Question: I am working on a d3 sample <URL>:

I am trying to add tooltip of the json data on the corresponding circles as and when i move the cursor over the years. However it is showing only the first year's value. It is not displaying the data corresponding to the year selected.
'''
<!DOCTYPE html>
<meta charset="utf-8">
<title>Mock up Bubble chart DV</title>
<style>
@import url(../style.css?20120427);
#chart {
margin-left: -40px;
height: 506px;
}
text {
font: 10px sans-serif;
}
.dot {
stroke: #000;
}
.axis path, .axis line {
fill: none;
stroke: #000;
shape-rendering: crispEdges;
}
.label {
fill: #777;
}
.year.label {
font: 500 96px "Helvetica Neue";
fill: #ddd;
}
.year.label.active {
fill: #aaa;
}
.overlay {
fill: none;
pointer-events: all;
cursor: ew-resize;
}
</style>
<header>
</header>
<h1>Mock up of Bubble chart DV</h1>
<p id="chart"></p>
<input type="submit" value="Start" onclick=start();>
<input type="submit" value="Stop" onclick=stop();>
<script src="http://d3js.org/d3.v2.js?2.8.1"></script>
<script>
// Various accessors that specify the four dimensions of data to visualize.
function x(d) { return d.checkins; }
function y(d) { return d.Checkintimes; }
function radius(d) { return d.teamsize; }
function color(d) { return d.region; }
function key(d) { return d.name; }
var b = false;
var svg = d3.select("#chart");
var thisyear=2000;
var parsedData;
var chksvg = d3.select("svg");
function start()
{
if(chksvg.empty())
{
//alert("not intialised");
document.getElementById('chart').innerHTML="";
// Chart dimensions.
var margin = {top: 29.5, right: 29.5, bottom: 29.5, left: 59.5},
width = 960 - margin.right,
height = 500 - margin.top - margin.bottom;
// Various scales. These domains make assumptions of data, naturally.
//var xScale = d3.scale.log().domain([300, 1e5]).range([0, width]),
var xScale = d3.scale.log().domain([10, 3000]).range([0, width]),
yScale = d3.scale.linear().domain([10, 85]).range([height, 0]),
radiusScale = d3.scale.sqrt().domain([0, 40]).range([5, 40]),
colorScale = d3.scale.category10();
// The x & y axes.
var xAxis = d3.svg.axis().orient("bottom").scale(xScale).ticks(12, d3.format(",d")),
yAxis = d3.svg.axis().scale(yScale).orient("left");
// Create the SVG container and set the origin.
var svg = d3.select("#chart").append("svg")
.attr("width", width + margin.left + margin.right)
.attr("height", height + margin.top + margin.bottom)
.append("g")
.attr("transform", "translate(" + margin.left + "," + margin.top + ")");
// Add the x-axis.
svg.append("g")
.attr("class", "x axis")
.attr("transform", "translate(0," + height + ")")
.call(xAxis);
// Add the y-axis.
svg.append("g")
.attr("class", "y axis")
.call(yAxis);
// Add an x-axis label.
svg.append("text")
.attr("class", "x label")
.attr("text-anchor", "end")
.attr("x", width)
.attr("y", height - 6)
.text("Avg checkins/dev");
// Add a y-axis label.
svg.append("text")
.attr("class", "y label")
.attr("text-anchor", "end")
.attr("y", 6)
.attr("dy", ".75em")
.attr("transform", "rotate(-90)")
.text("Mean Time between successful builds(hrs)");
// Add the year label; the value is set on transition.
var label = svg.append("text")
.attr("class", "year label")
.attr("text-anchor", "end")
.attr("y", height - 24)
.attr("x", width)
.text(2000);
}
else
{
//enableInteraction();
}
//alert("Start Clicked");
// Load the data.
d3.json("bubble_chart_new.json", function(nations) {
// A bisector since many nation's data is sparsely-defined.
var bisect = d3.bisector(function(d) { return d[0]; });
//console.log(bisect);
// Add a dot per nation. Initialize the data at 2000, and set the colors.
var dot = svg.append("g")
.attr("class", "dots")
.selectAll(".dot")
.data(interpolateData(2000))
.enter().append("circle")
.attr("class", "dot")
.style("fill", function(d) { return colorScale(color(d)); })
.call(position)
.sort(order);
// Add a title.
//dot.append("title").text(function(d) { return d.name});
// Add an overlay for the year label.
var box = label.node().getBBox();
var overlay = svg.append("rect")
.attr("class", "overlay")
.attr("x", box.x)
.attr("y", box.y)
.attr("width", box.width)
.attr("height", box.height)
.on("mouseover", enableInteraction);
// Start a transition that interpolates the data based on year.
svg.transition()
.duration(30000)
.ease("linear")
.tween("year", tweenYear)
.each("end", enableInteraction);
// Positions the dots based on data.
function position(dot) {
dot.attr("cx", function(d) { return xScale(x(d)); })
.attr("cy", function(d) { return yScale(y(d)); })
.attr("r", function(d) { return radiusScale(radius(d)); });
}
// Defines a sort order so that the smallest dots are drawn on top.
function order(a, b) {
return radius(b) - radius(a);
}
// After the transition finishes, you can mouseover to change the year.
function enableInteraction() {
var yearScale = d3.scale.linear()
.domain([2000, 2009])
.range([880,895])
.clamp(true);
// Cancel the current transition, if any.
svg.transition().duration(0);
overlay
.on("mouseover", mouseover)
.on("mouseout", mouseout)
.on("mousemove", mousemove)
.on("touchmove", mousemove);
function mouseover() {
label.classed("active", true);
}
function mouseout() {
label.classed("active", false);
}
function mousemove() {
//console.log(yearScale.invert(d3.mouse(this)[0]));
displayYear(yearScale.invert(d3.mouse(this)[0]));
dot.append("title").text(function(d,i) { return d.name + ": " + d.checkins + ":" + d.teamsize});
}
}
// Tweens the entire chart by first tweening the year, and then the data.
// For the interpolated data, the dots and label are redrawn.
function tweenYear() {
var year = d3.interpolateNumber(thisyear, 2009);
//console.log(year);
//var year = d3.interpolateRound(thisyear, 2009);
return function(t) { displayYear(year(t)); };
}
// Updates the display to show the specified year.
function displayYear(year) {
thisyear=year;
dot.data(interpolateData(year), key)
.call(position)
.sort(order);
label.text(Math.round(year));
)
}
// Interpolates the dataset for the given (fractional) year.
function interpolateData(year) {
var yeartest= year;
return nations.map(function(d,i) {
return {
name: d.name,
region: d.region,
checkins: interpolateValues(d.checkins, year),
teamsize: interpolateValues(d.teamsize, year),
Checkintimes: interpolateValues(d.Checkintimes, year)
};
//console.log(d.name + d.teamsize + d.checkins);
});
}
// Finds (and possibly interpolates) the value for the specified year.
function interpolateValues(values, year) {
var i = bisect.left(values, year, 0, values.length - 1),
a = values[i];
if (i > 0) {
var b = values[i - 1],
t = (year - a[0]) / (b[0] - a[0]);
/*console.log("year = " + year);
console.log("a[0] = " + a[0]);
console.log("b[0] = " + b[0]);
console.log("t value = " + t);
console.log("a[1] value = " + a[1]);
console.log("return value = " + a[1] * (1 - t) + b[1] * t);*/
//return a[1] * (1 - t) + b[1] * t;
return a[1]* (1 - t) + b[1] * t ;
}
return a[1];
}
});
}
function stop()
{
d3.selectAll("*").transition().delay(0);
//alert("stop Clicked");
}
</script>
'''
json file contains the following:
[
{
'''
"name":"Search&Navigator",
"region":"IPScience",
"checkins":[[2000,100],[2001,200],[2002,300],[2003,275],[2004,222],[2005,280],[2006,281],[2007,400],[2008,55],[2009,300]],
"teamsize":[[2000,10],[2001,7],[2002,7],[2003,12],[2004,5],[2005,3],[2006,10],[2007,12],[2008,12],[2009,10]],
"Checkintimes":[[2000,40],[2001,50],[2002,60],[2003,50],[2004,40],[2005,30],[2006,30],[2007,35],[2008,30],[2009,30]]
'''
}
]
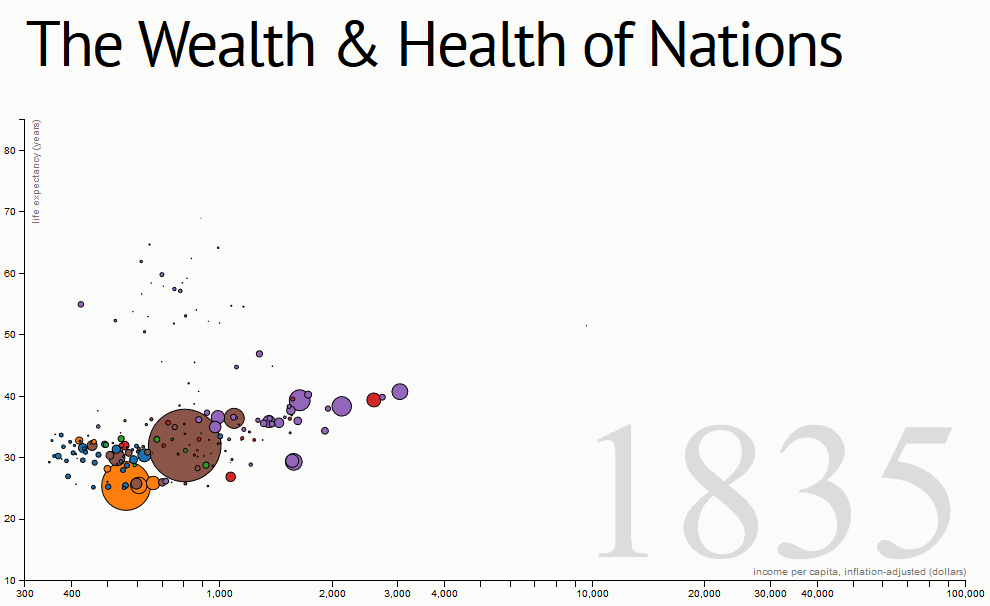
Answer: All you need to do is, in addition to appending the 'title' initially, update it when the displayed year changes. That is, change
'''
dot.data(interpolateData(year), key)
.call(position)
.sort(order);
'''
to
'''
dot.data(interpolateData(year), key)
.call(position)
.sort(order)
.each(function() {
d3.select(this).select("title")
.text(function(d,i) { return d.name + ": " + d.checkins + ":" + d.teamsize});
});
'''
in the 'displayYear' function. The slightly awkward call to '.each()' is needed because the data is bound to the circles and not the 'title' elements -- using '.select()' copies the data.
You can also delete
'''
dot.append("title").text(function(d,i) { return d.name + ": " + d.checkins + ":" + d.teamsize});
'''
from the 'mousemove' function, as this will add a new 'title' element every time the mouse is moved. Instead, add '.append("title")' in the definition of 'dot'.